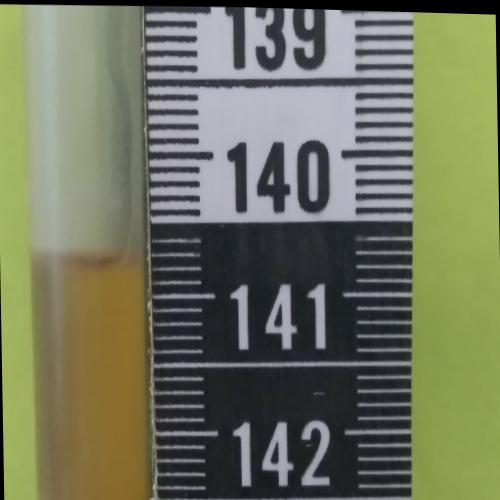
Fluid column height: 140.7 cm